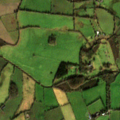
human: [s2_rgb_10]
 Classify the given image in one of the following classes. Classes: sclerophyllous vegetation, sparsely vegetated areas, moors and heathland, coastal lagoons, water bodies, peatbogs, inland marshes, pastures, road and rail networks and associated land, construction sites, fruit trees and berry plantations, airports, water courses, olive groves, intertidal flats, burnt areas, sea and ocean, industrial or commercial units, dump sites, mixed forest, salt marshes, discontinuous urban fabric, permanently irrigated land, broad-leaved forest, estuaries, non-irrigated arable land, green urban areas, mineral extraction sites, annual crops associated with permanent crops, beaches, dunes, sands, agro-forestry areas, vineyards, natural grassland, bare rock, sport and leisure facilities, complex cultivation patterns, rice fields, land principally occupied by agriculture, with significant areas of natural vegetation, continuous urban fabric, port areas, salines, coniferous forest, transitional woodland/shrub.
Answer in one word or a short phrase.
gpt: pastures